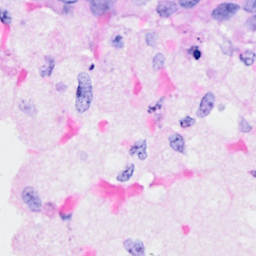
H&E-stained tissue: Breast